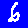
Digit: 6